Aerial crown-view tile of a tropical tree (Barro Colorado Island, Panama), acquired 20240716:
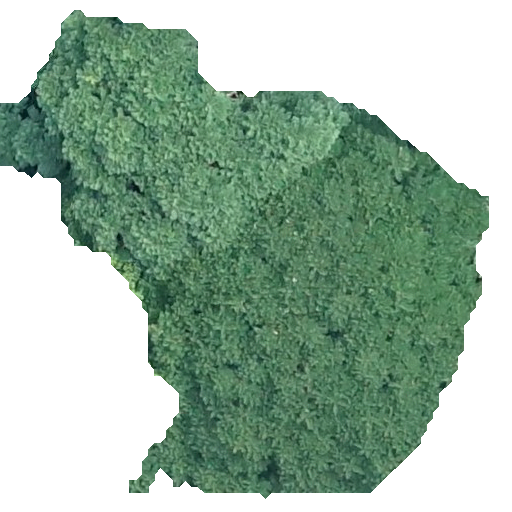
Species: Jacaranda copaia
GBIF accepted scientific name: Jacaranda copaia
Crown area: 226.742 m²